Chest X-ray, PA view. Patient: 64 years old, sex F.
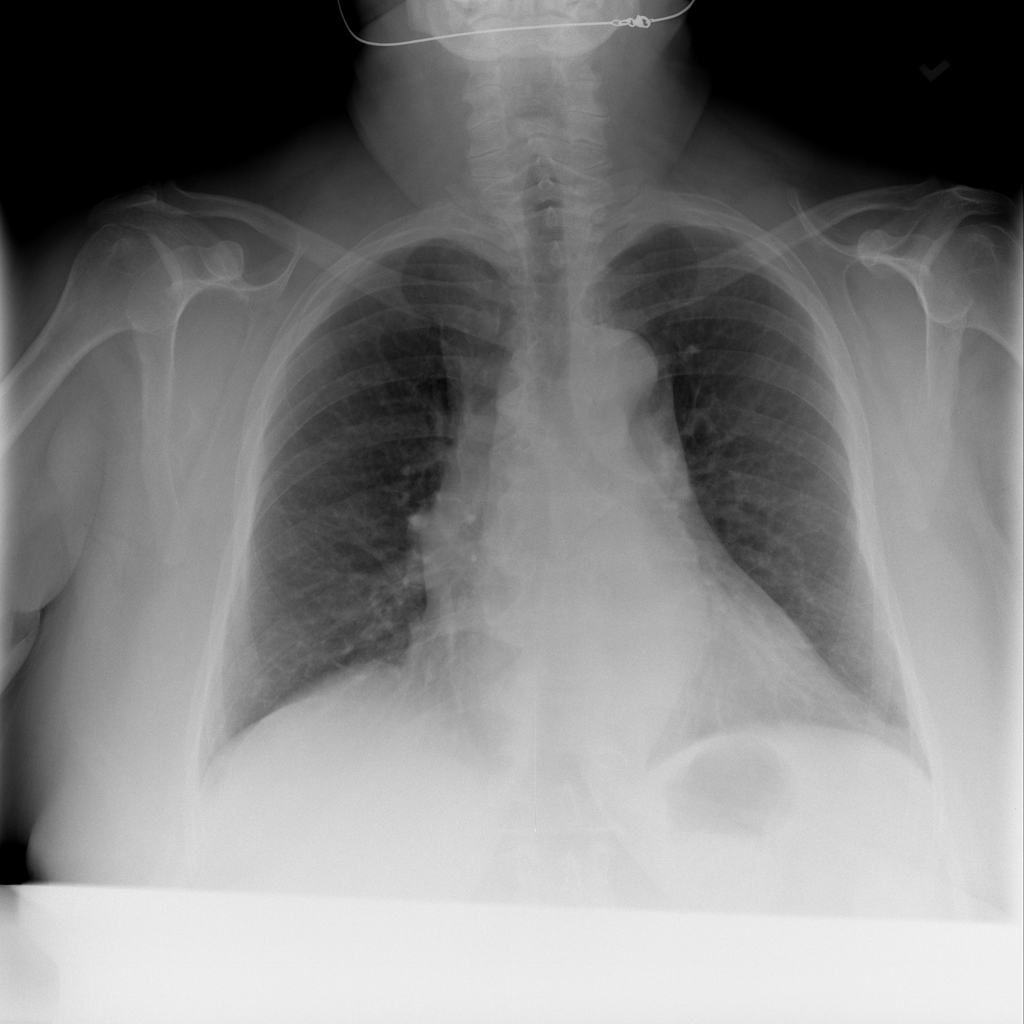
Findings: No Finding